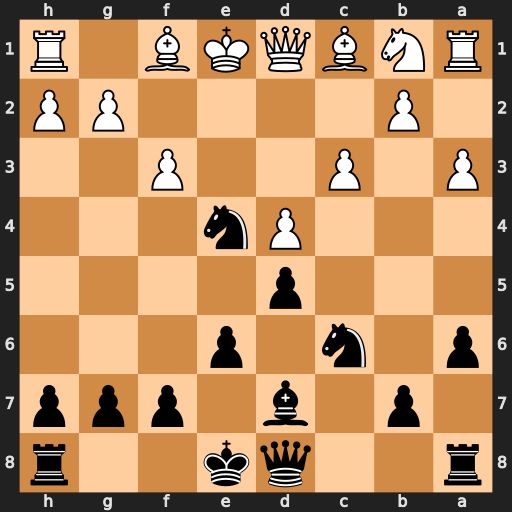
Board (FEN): r2qk2r/1p1b1ppp/p1n1p3/3p4/3Pn3/P1P2P2/1P4PP/RNBQKB1R
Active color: b
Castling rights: KQkq
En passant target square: -
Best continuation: Qh4+ g3 Nxg3 hxg3 Qxh1